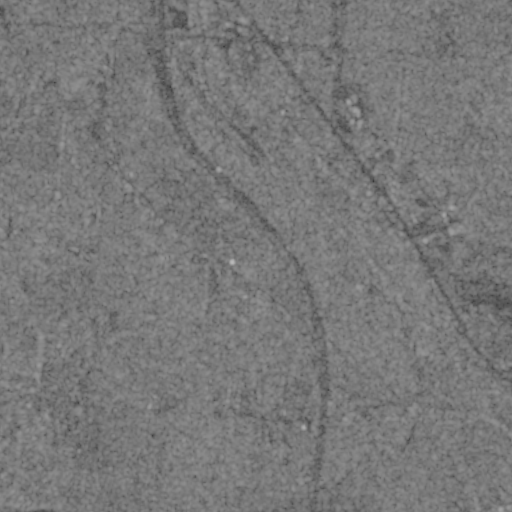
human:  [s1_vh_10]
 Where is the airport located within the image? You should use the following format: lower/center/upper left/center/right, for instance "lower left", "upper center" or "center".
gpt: The airport is located in the center right of the image.
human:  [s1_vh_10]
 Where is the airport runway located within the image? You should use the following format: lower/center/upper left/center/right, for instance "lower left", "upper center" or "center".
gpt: The airport runway is located in the center right of the image.
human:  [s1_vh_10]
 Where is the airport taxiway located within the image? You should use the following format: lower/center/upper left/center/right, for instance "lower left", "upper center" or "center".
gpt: The airport taxiway is located in the center right of the image.
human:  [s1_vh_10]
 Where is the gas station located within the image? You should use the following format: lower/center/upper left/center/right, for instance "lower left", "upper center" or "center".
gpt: The gas station is located in the upper center of the image.
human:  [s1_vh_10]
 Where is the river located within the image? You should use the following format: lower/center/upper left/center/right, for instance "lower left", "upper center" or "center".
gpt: The river is located in the lower of the image.
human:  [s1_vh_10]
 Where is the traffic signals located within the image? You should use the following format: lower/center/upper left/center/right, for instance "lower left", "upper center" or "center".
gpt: The traffic signals is located in the upper center of the image.
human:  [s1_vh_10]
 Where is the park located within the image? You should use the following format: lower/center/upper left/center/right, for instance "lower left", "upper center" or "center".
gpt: There is no park in the image.

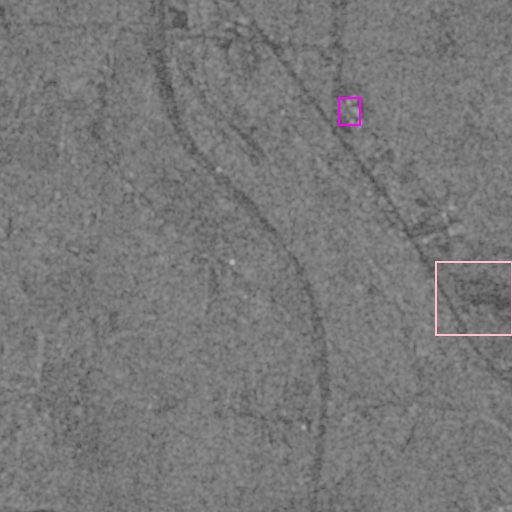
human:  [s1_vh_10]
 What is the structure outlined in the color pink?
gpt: The structure outlined in pink is an airport.
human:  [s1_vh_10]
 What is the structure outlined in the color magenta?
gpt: The structure outlined in magenta is a building.
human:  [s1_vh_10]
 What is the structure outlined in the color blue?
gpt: There is no blue outline.